Question: I'm new to ionic. I want to create a view that has volume increase decrease like swipes. But here instead of volume i want to increase and decrease numbers upon swiping. I'll post a picture to explain better.Here when i move loan amount swipe to right the amount should increase and left to decrease.I think you get the idea now.Please help.

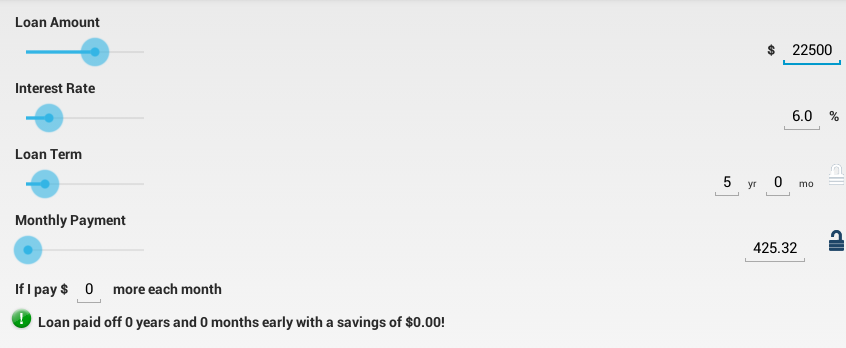
Answer: Could you not use Range controls? <URL>